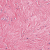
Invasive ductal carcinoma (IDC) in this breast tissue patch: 0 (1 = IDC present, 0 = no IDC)